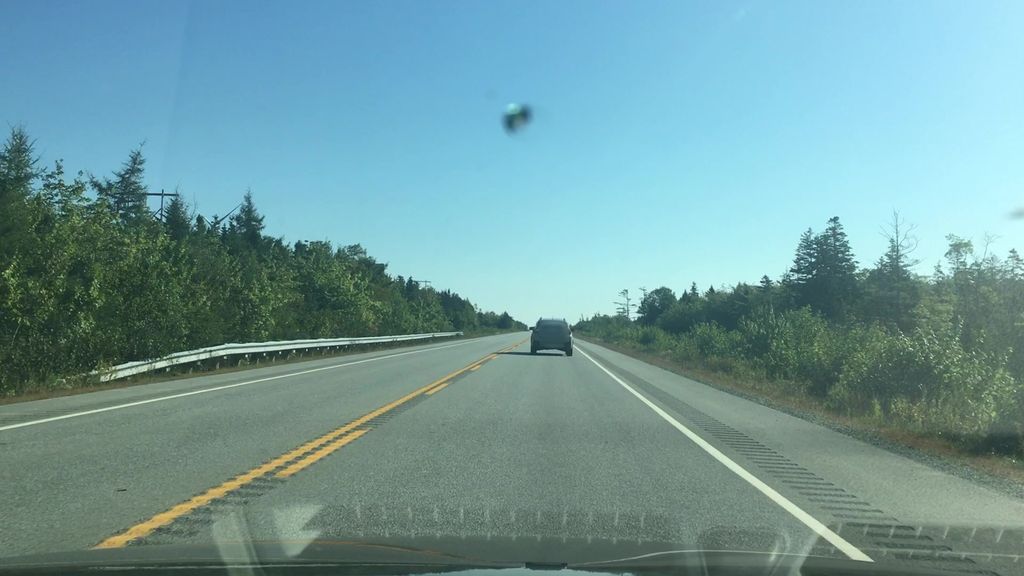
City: halifax